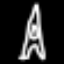
Label: The Eiffel Tower